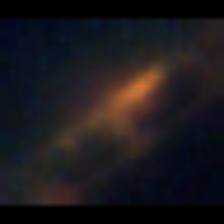
Taxon: Pennate
Group: Diatoms